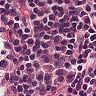
Metastatic tissue present: no